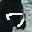
Label: 7